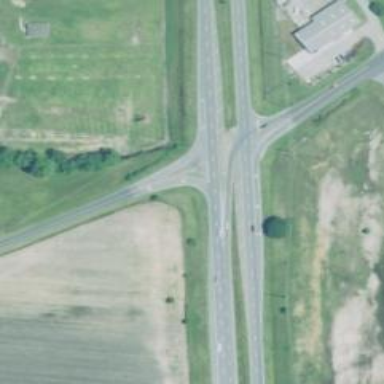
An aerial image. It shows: Trunk highway with expressway features.